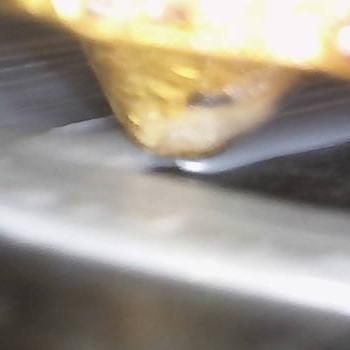
Flow rate: 300%